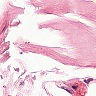
Metastatic tissue present: no